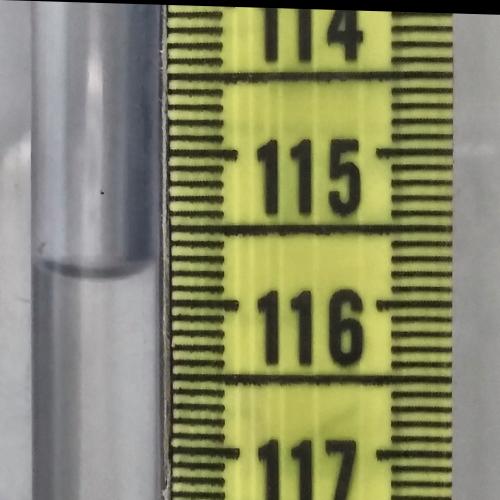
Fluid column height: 115.8 cm